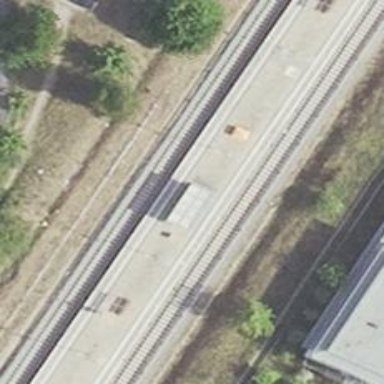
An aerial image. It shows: Shelter for public transport.